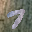
Label: 7